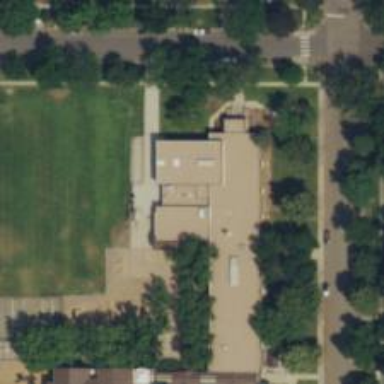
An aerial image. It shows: School.